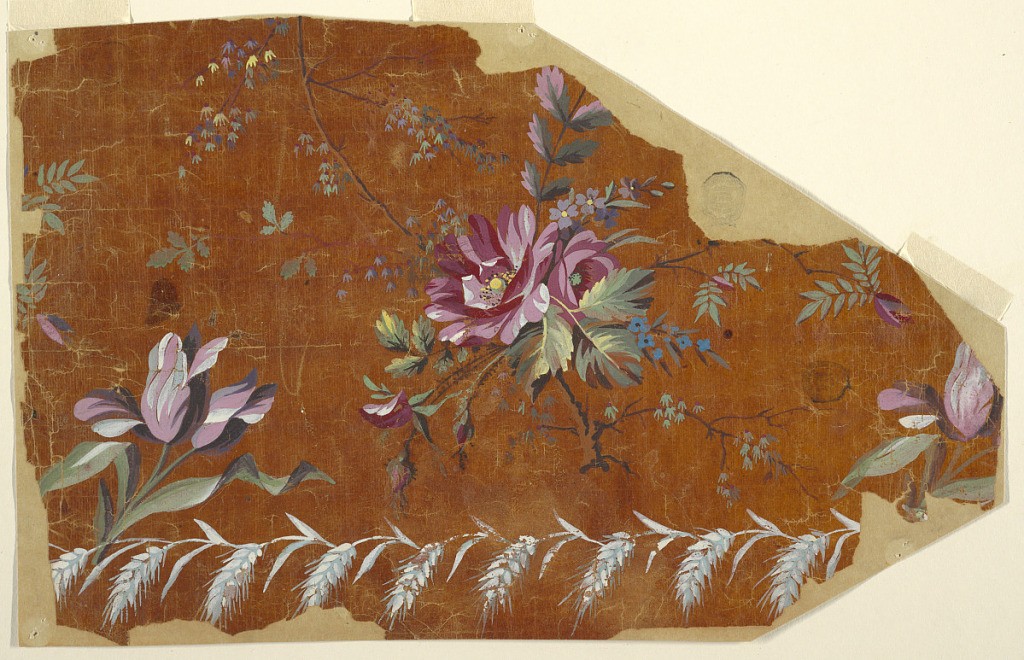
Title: Design for a Woven Horizontal Border
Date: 1790–1810
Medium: Brush and gouache on oily tracing paper
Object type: Drawing
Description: A white and blue border of hanging ears of grain is at the bottom. Tulip boughs rise from it in great intervals; one and part of another are shown. Flower bunches including some roses, and a big bough of a bush, rise in the intervals.